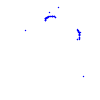
Particle: proton